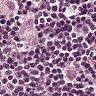
Metastatic tissue present: yes